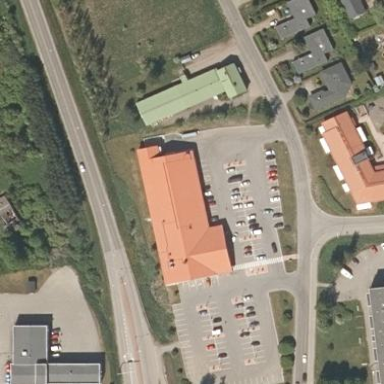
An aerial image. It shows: Building that houses supermarket.